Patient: sex F, age 57
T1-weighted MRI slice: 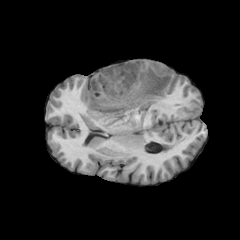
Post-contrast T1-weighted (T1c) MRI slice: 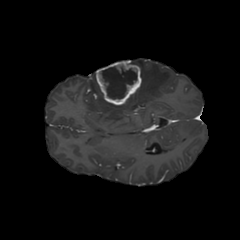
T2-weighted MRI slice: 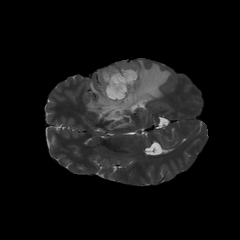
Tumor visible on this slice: yes
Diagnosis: Glioblastoma, IDH-wildtype
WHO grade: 4